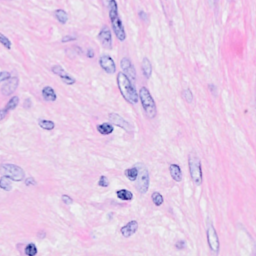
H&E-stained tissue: Breast